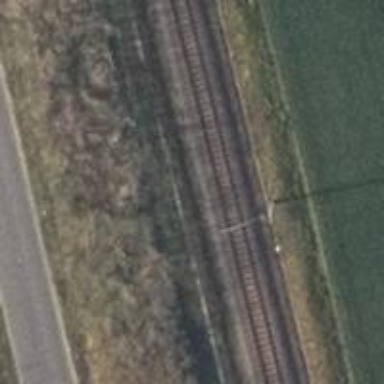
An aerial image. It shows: Milestone along the railway with catenary mast.